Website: bh-photo
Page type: store-pickup
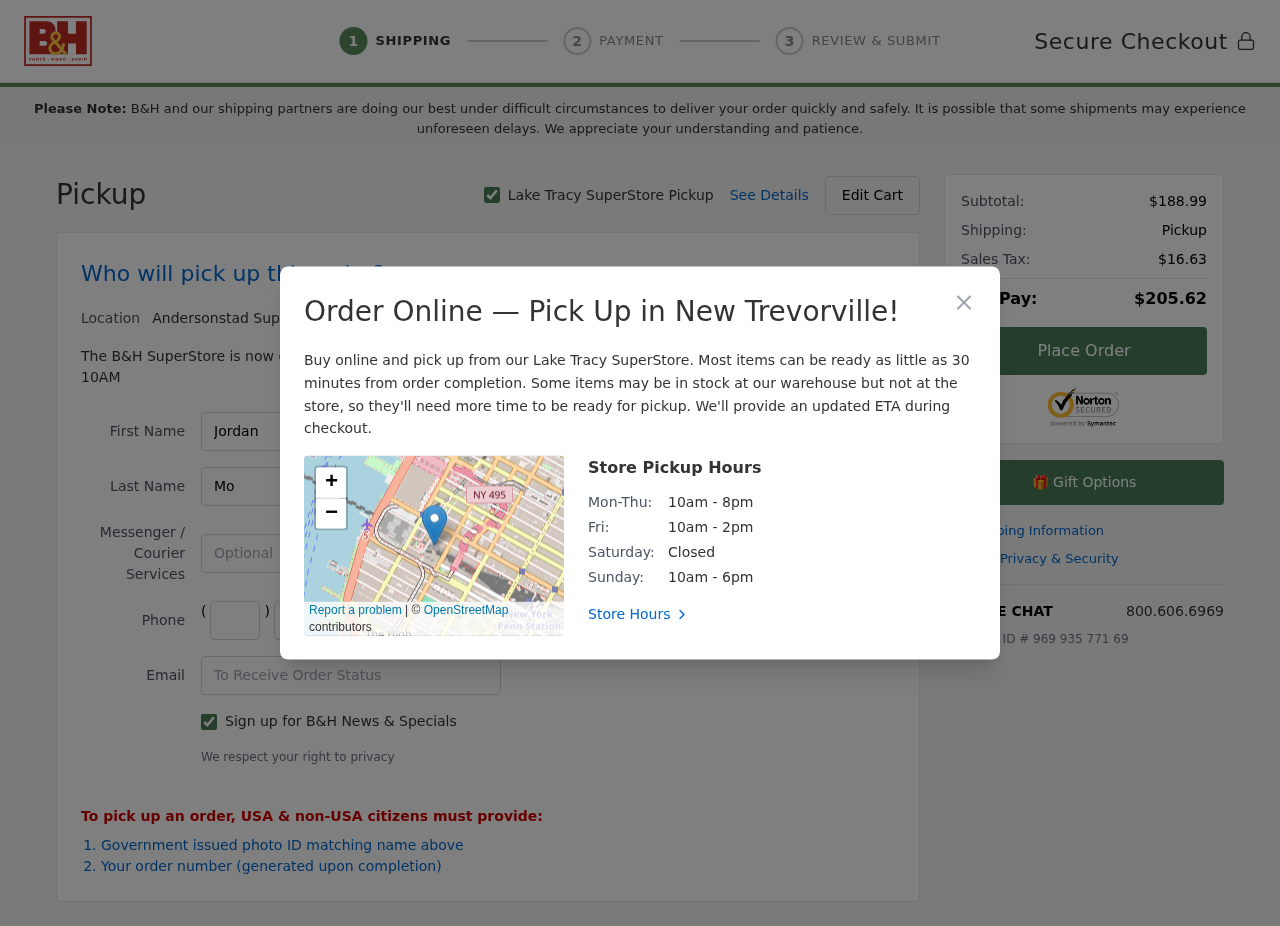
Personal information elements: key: PII_CITY
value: Lake Tracy
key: PII_CITY2
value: Andersonstad
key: PII_CITY3
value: New Trevorville
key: PII_EMAIL
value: jordanmonroe@yahoo.com
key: PII_FIRSTNAME
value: Jordan
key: PII_LASTNAME
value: Monroe
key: PII_PHONE_AREA
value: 313
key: PII_PHONE_PREFIX
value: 494
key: PII_PHONE_SUFFIX
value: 9131
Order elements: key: ORDER_SUBTOTAL
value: $188.99
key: ORDER_TAX
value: $16.63
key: ORDER_TOTAL
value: $205.62
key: ORDER_ID
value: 969 935 771 69